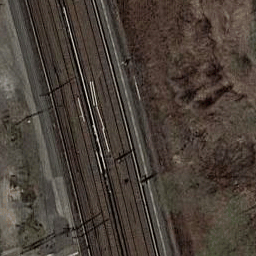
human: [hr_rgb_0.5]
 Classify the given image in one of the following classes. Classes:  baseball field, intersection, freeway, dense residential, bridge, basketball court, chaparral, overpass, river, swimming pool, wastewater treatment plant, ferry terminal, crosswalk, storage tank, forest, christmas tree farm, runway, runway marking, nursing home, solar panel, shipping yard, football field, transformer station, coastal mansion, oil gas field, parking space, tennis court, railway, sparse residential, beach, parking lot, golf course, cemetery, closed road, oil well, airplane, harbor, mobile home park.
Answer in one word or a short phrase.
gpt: railway